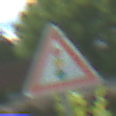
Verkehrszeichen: Lichtzeichenanlage
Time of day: Midday
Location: Outdoor (Nature)
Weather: PartlyCloudy
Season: NotSpecified
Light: Natural